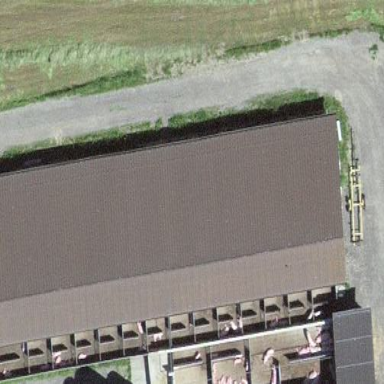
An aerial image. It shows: Sty building.